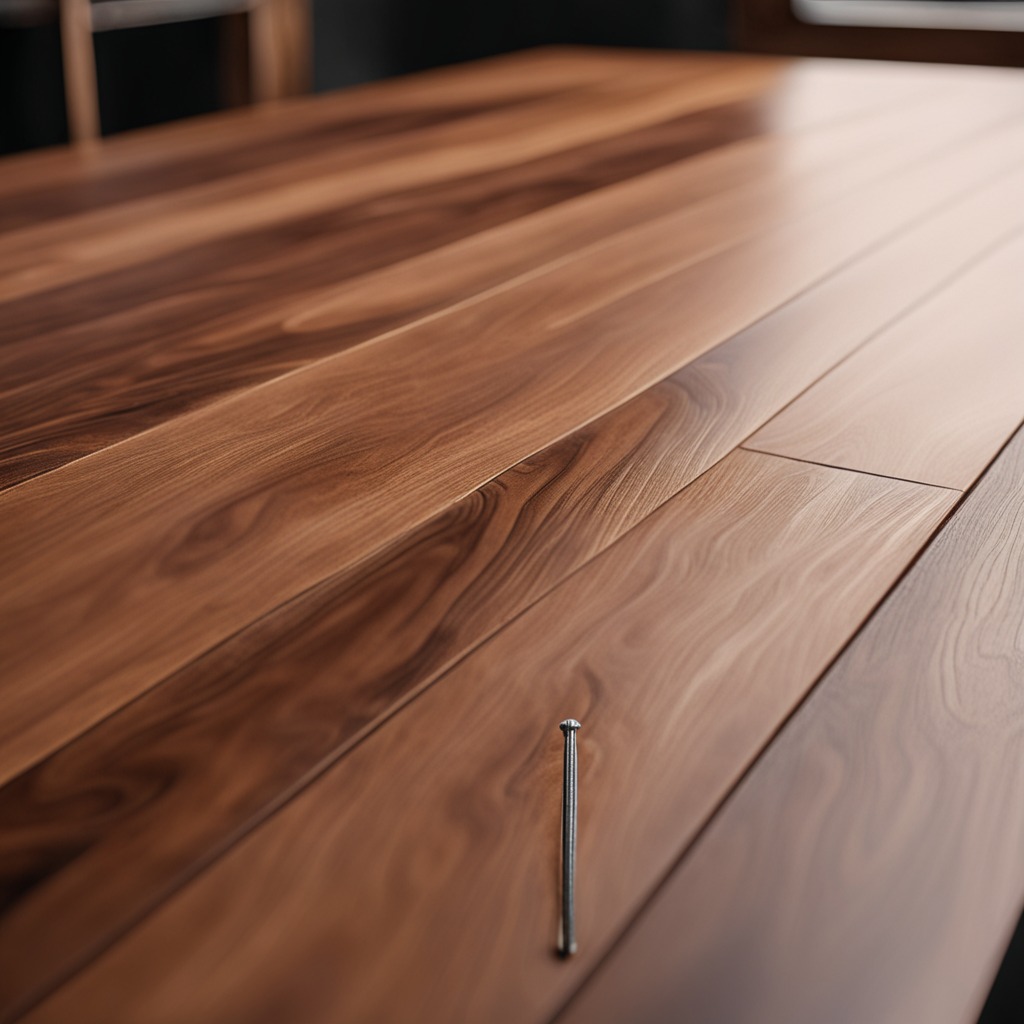
A nail is lying on the wooden table in a carpentry studio.